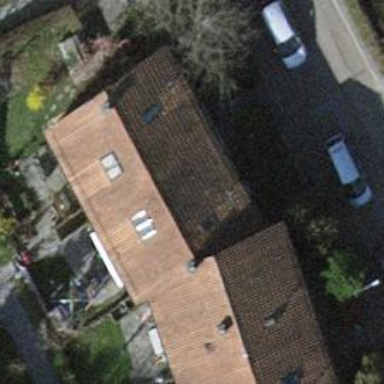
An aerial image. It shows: Simple house.